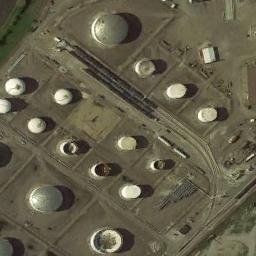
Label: storage_tank